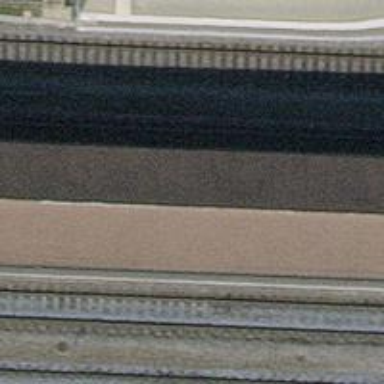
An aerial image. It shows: Stop position for public transport on the railway.